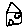
Label: house